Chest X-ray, AP view. Patient: 56 years old, sex M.
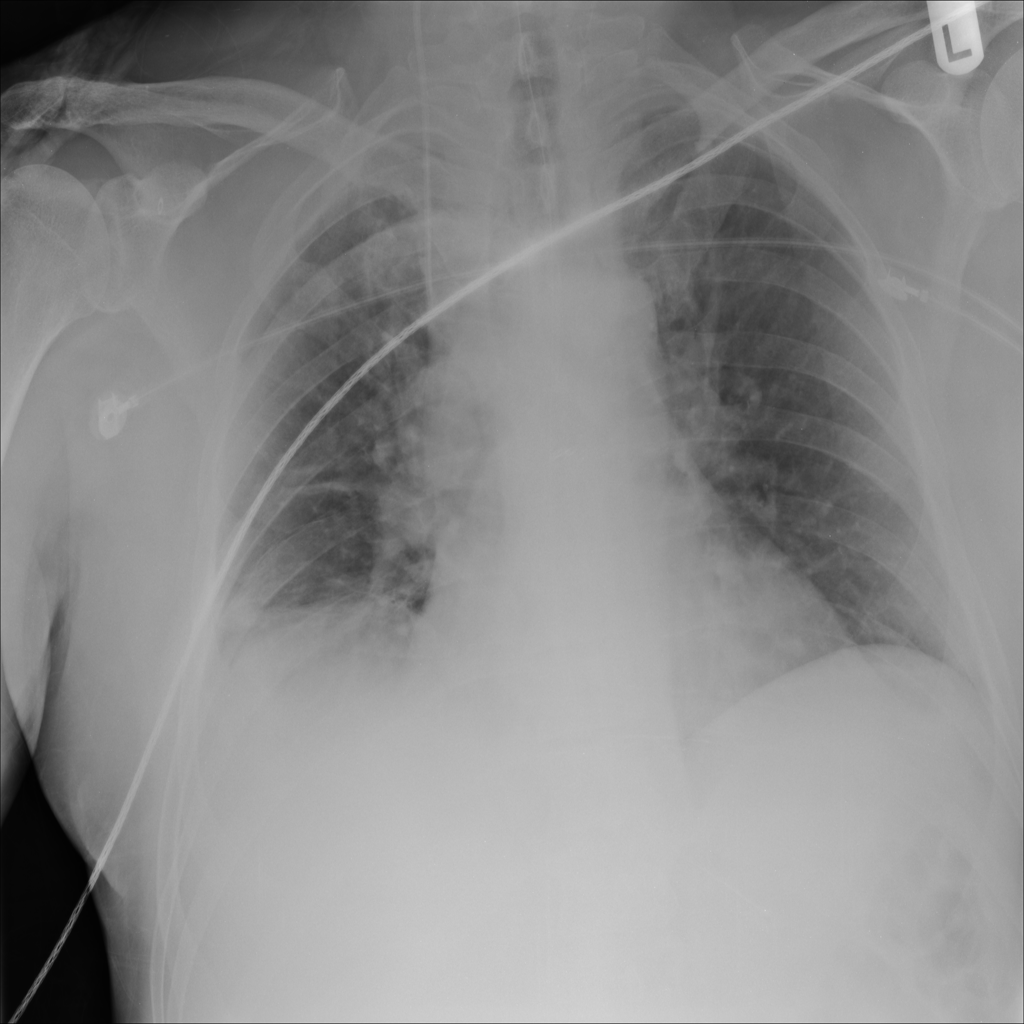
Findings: Atelectasis